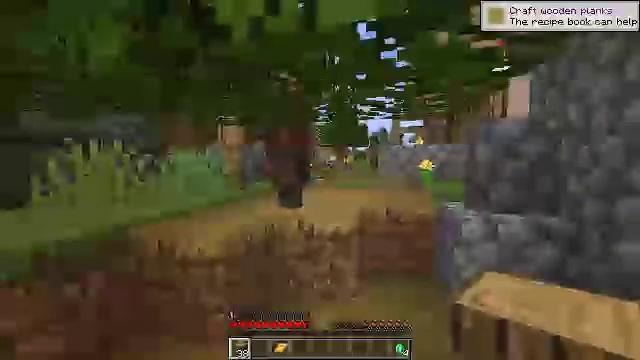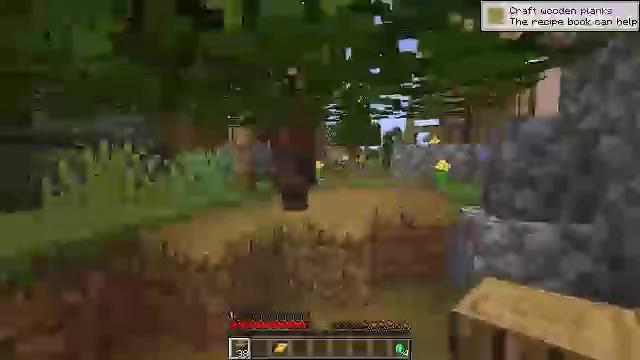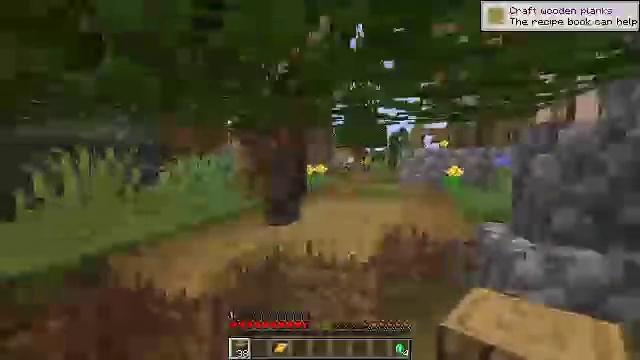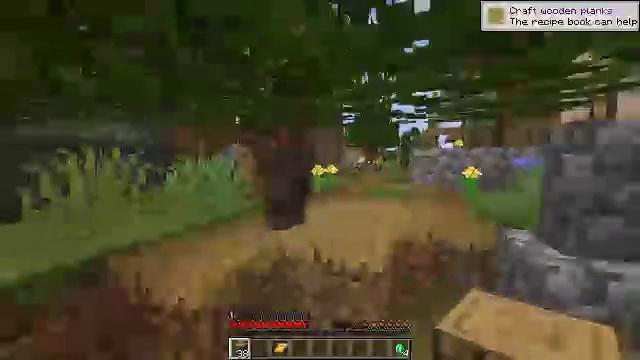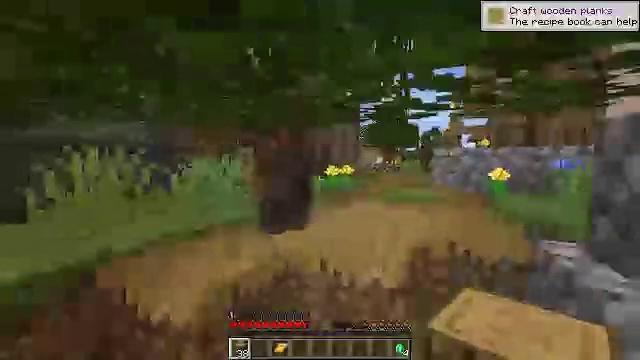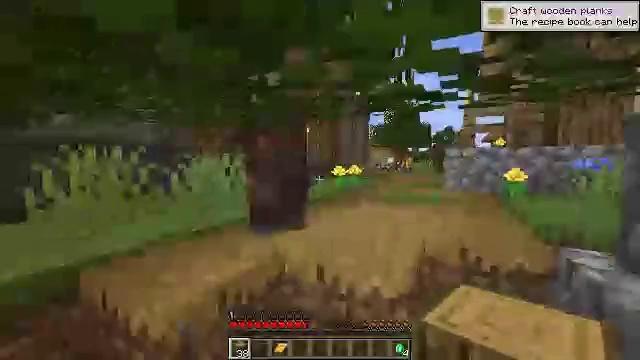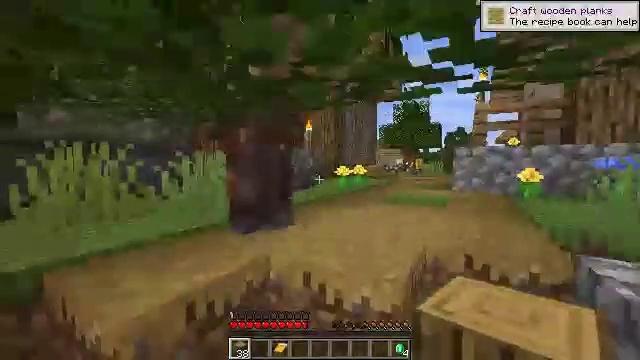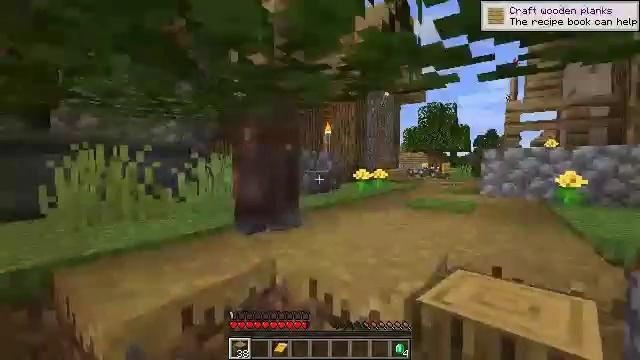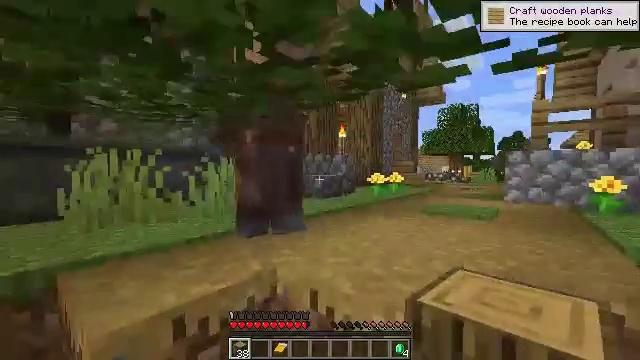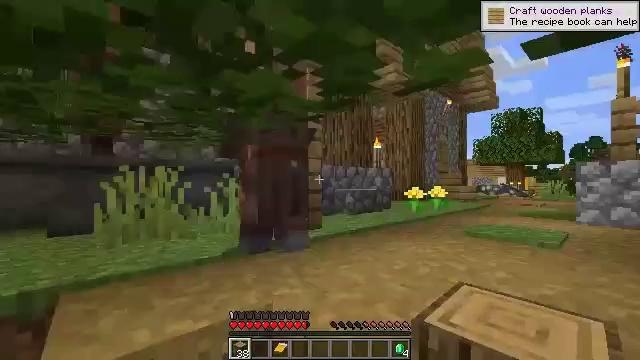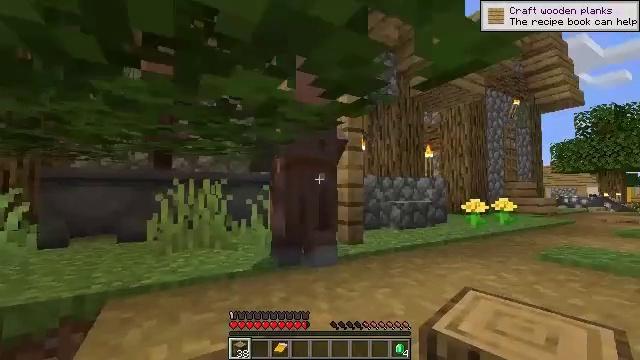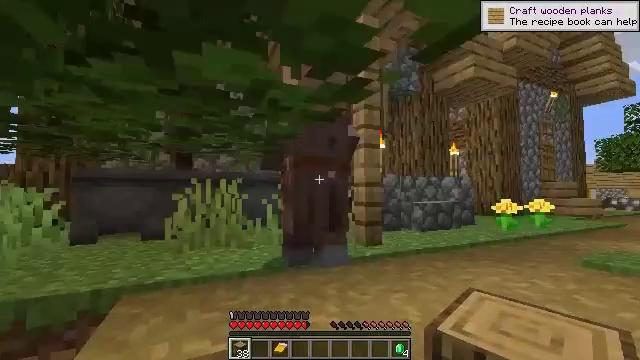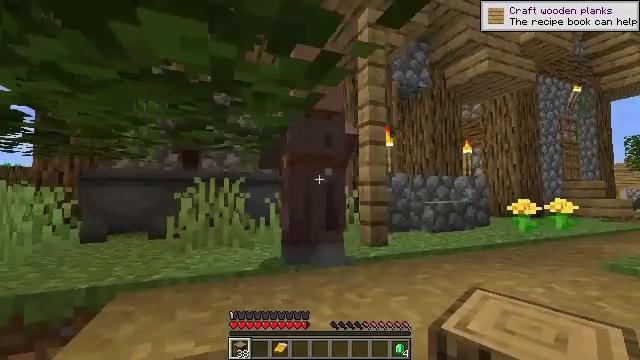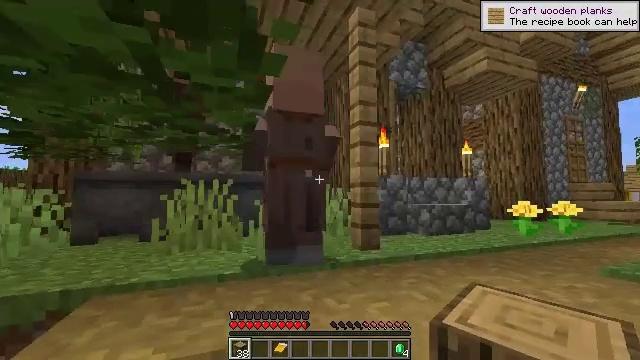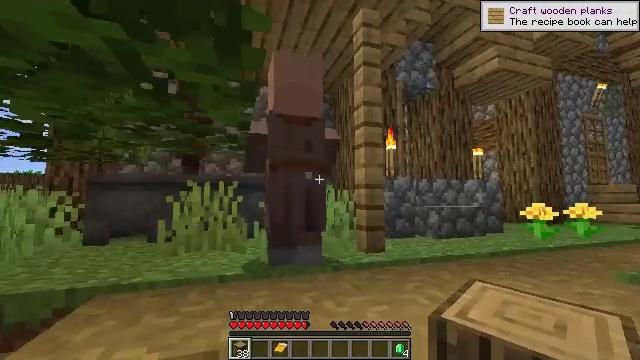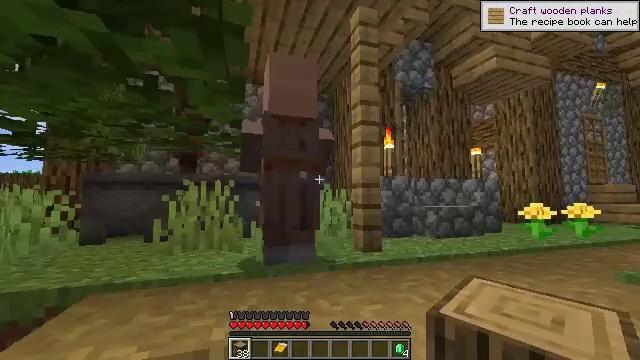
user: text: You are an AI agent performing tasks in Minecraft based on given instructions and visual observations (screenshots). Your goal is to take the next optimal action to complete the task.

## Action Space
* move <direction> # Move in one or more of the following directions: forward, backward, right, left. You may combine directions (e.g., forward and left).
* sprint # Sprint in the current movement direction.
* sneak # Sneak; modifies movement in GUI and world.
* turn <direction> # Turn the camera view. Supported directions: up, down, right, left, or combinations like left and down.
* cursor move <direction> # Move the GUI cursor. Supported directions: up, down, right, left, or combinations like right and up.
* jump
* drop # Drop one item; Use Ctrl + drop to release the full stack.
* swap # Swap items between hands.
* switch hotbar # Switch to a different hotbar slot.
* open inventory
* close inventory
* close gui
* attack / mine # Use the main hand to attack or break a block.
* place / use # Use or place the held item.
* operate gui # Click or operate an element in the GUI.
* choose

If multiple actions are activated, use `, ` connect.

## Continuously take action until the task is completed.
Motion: motion action
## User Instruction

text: Mine a hay block from the field.
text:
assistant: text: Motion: move forward, turn left
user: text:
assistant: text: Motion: move forward, turn left
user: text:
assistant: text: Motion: move forward, turn left
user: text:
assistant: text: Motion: move forward and move right, turn left
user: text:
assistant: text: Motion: move forward and move right, turn left
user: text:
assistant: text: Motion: move forward and move right, turn left
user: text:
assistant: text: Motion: move forward and move right, turn left
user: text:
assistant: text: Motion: move forward and move right, turn left
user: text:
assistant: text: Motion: move forward and move right, turn left and up
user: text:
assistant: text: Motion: move forward and move right, turn left and up
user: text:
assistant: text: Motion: move forward and move right, turn left
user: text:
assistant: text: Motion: move right, turn left
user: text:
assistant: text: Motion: turn left
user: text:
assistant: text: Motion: turn left
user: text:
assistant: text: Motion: no_op
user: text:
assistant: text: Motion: no_op
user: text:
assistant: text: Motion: no_op
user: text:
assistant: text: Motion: turn left
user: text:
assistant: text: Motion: turn left
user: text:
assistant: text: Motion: no_op
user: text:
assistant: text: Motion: no_op
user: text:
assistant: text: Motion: turn left
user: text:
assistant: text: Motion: turn left
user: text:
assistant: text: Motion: no_op
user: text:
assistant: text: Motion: use / place
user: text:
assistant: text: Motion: use / place
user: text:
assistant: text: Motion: no_op
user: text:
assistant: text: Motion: no_op
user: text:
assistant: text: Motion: no_op
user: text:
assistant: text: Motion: no_op